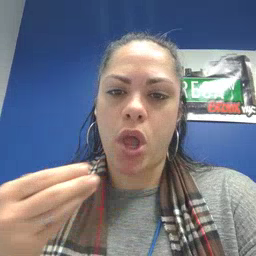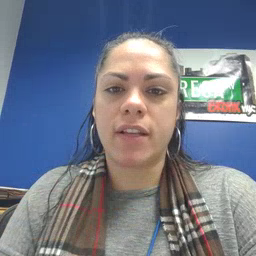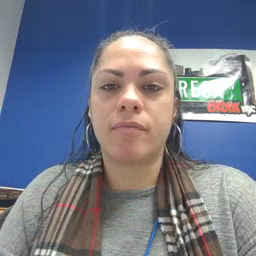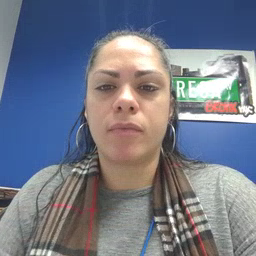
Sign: story